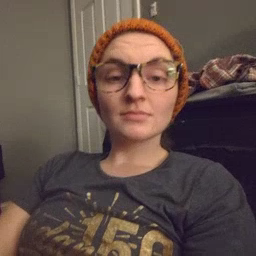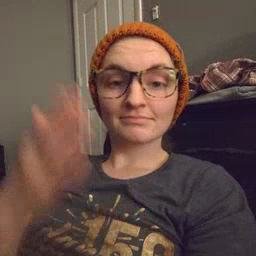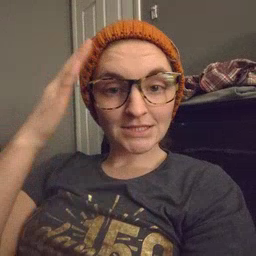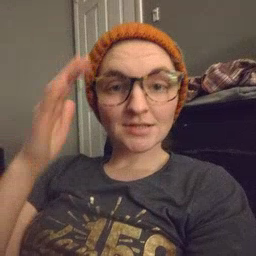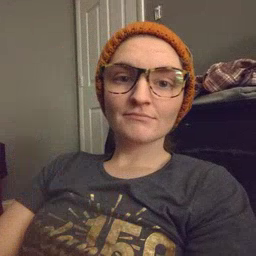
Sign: hat